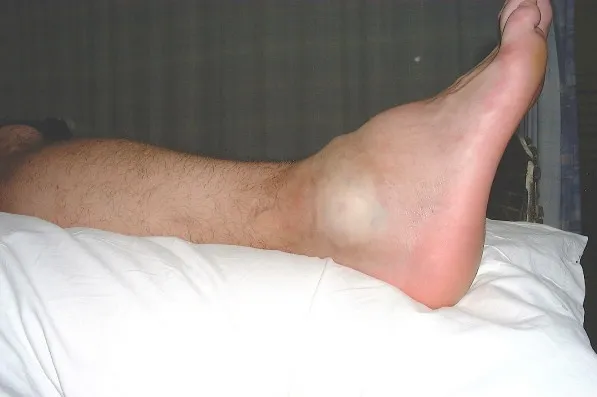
The patient's swollen and discoloured ankle at the time of initial presentation to the Accident and Emergency Department.
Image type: radiology (ct)